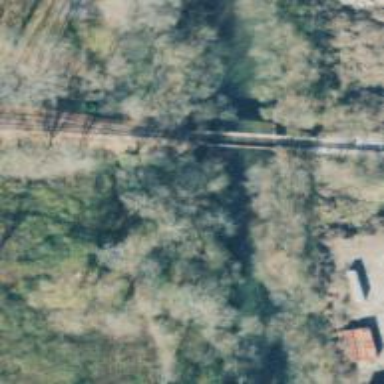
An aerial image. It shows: Bridge over railway line.